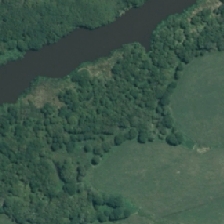
Land cover: deciduous_hardwood